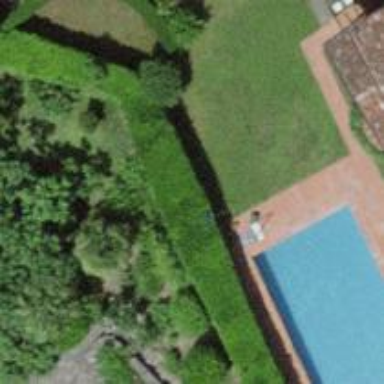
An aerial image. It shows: Swimming pool located in leisure land.